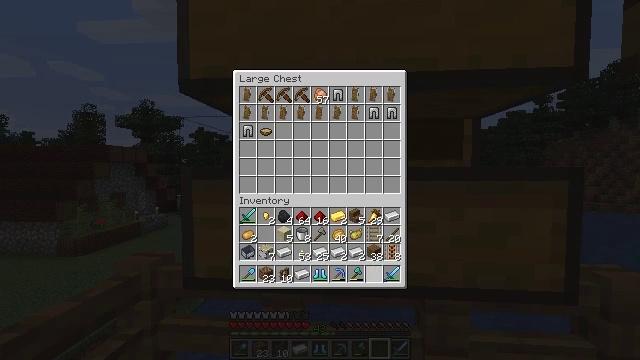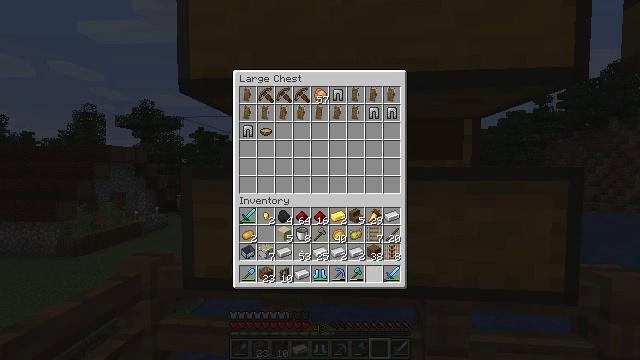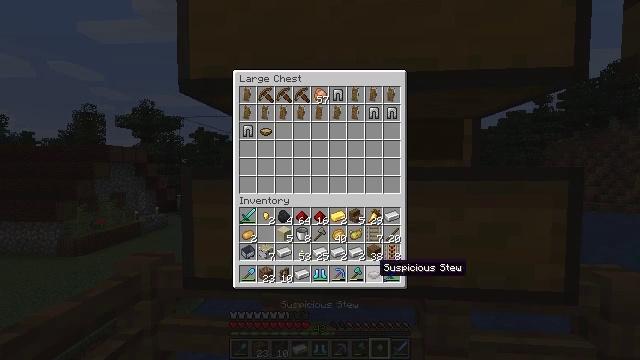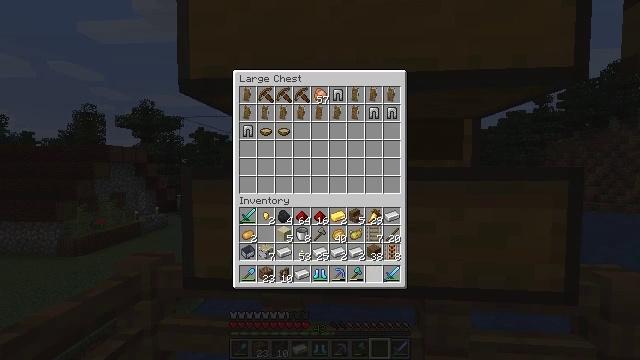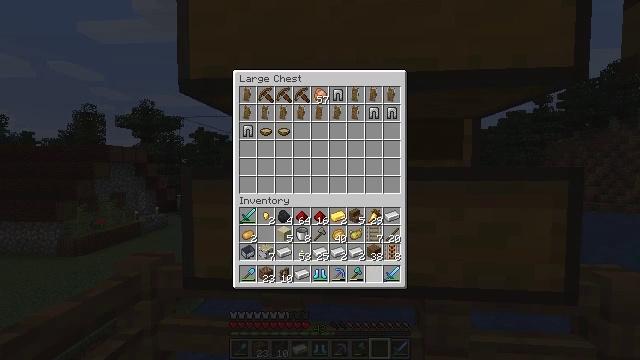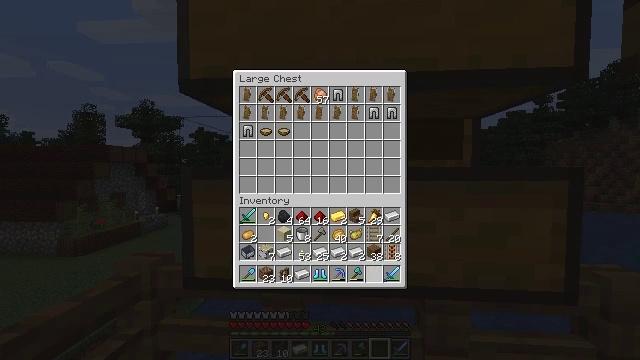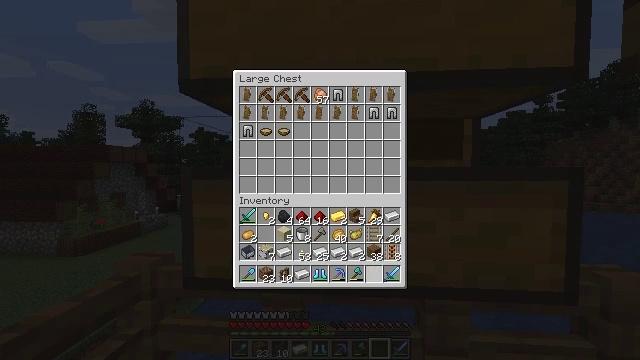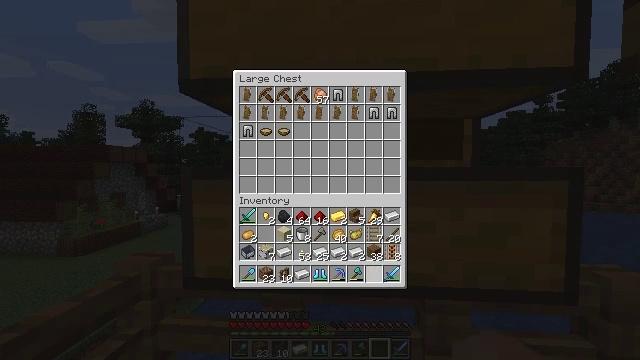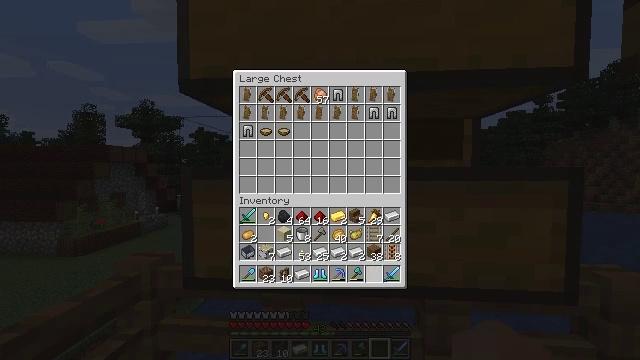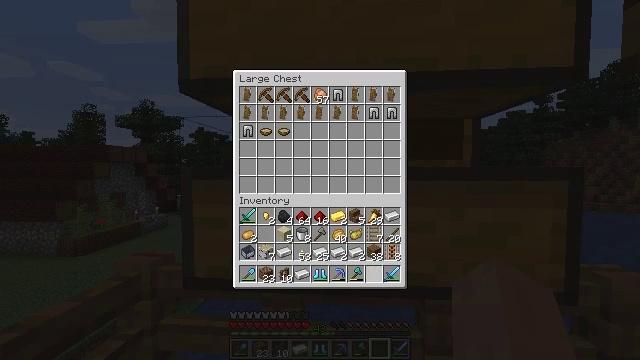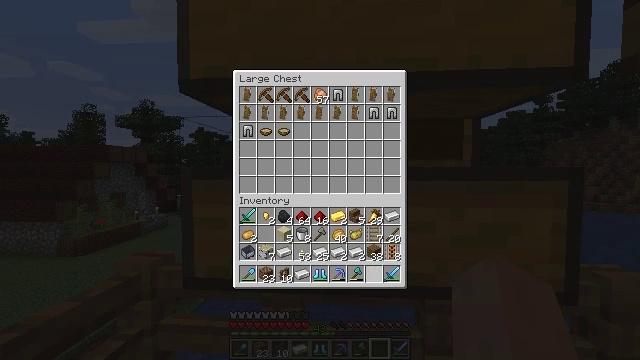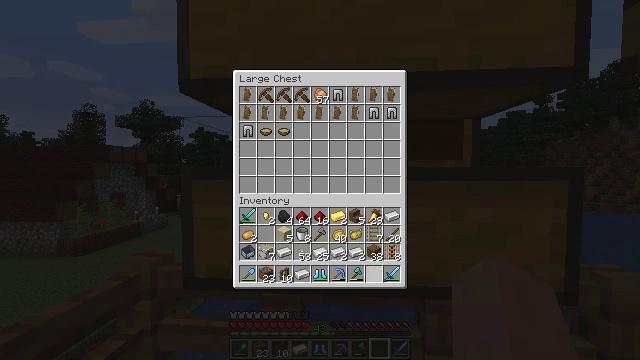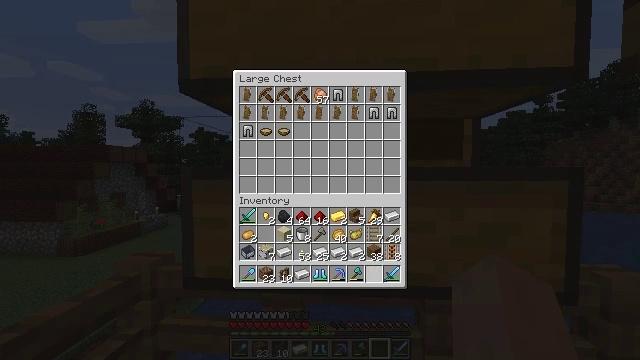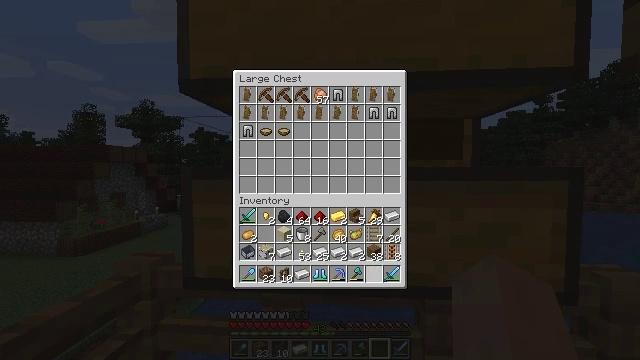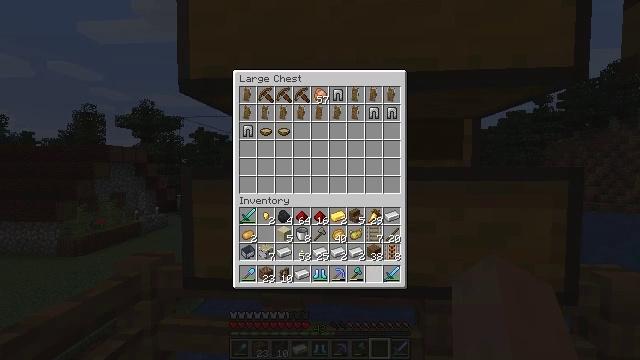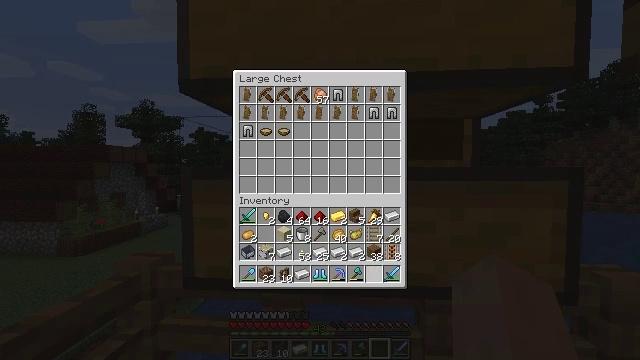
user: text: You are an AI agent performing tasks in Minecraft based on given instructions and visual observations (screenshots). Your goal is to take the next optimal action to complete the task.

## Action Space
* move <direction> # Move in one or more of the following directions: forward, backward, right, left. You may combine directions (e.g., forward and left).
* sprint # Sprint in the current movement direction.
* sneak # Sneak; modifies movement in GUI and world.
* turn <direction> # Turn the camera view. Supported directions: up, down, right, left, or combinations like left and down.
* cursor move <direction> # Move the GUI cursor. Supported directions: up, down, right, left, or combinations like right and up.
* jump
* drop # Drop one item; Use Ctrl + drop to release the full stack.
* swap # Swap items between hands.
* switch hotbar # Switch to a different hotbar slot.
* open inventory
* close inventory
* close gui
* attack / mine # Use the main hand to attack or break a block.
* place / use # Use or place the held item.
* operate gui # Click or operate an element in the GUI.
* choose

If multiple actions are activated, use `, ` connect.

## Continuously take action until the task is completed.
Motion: motion action
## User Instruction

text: Gather spruce fence pieces.
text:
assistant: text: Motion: sneak, operate gui
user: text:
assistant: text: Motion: sneak
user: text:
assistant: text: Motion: sneak, operate gui
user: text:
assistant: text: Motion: sneak, operate gui
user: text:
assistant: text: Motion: sneak, operate gui
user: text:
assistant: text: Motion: sneak
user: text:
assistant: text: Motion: sneak, operate gui
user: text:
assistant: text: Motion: sneak, operate gui
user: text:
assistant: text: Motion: sneak
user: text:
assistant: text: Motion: sneak, operate gui
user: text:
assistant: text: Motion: sneak, operate gui
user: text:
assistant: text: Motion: sneak
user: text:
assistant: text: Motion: sneak, operate gui
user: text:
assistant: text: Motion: sneak, operate gui
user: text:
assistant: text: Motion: sneak, operate gui
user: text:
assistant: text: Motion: sneak
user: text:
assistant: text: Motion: sneak, operate gui
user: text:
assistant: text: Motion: sneak, operate gui
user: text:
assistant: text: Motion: sneak
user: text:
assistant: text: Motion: sneak, operate gui
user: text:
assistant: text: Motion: sneak, operate gui
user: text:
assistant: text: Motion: sneak, operate gui
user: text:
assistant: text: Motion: sneak, operate gui
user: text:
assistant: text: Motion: sneak, operate gui
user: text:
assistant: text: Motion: sneak, operate gui
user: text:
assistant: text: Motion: sneak
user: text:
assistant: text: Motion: sneak
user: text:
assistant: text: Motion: sneak, cursor move left and up
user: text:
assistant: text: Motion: sneak, cursor move left and up
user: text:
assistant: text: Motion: sneak, cursor move left and up